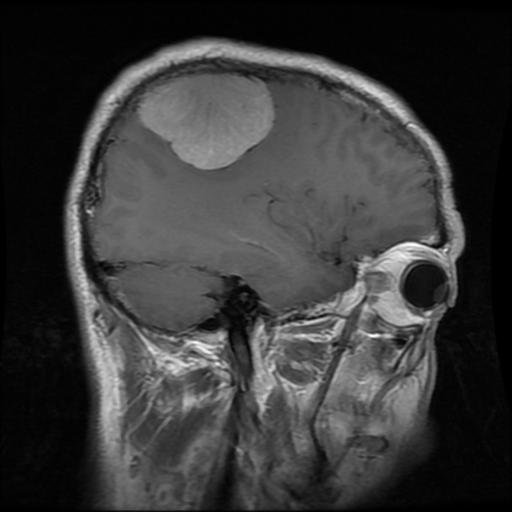
Label: meningioma